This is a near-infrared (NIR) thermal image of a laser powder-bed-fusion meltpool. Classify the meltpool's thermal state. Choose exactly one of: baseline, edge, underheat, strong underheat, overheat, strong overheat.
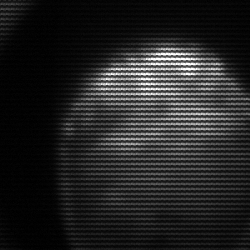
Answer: edge